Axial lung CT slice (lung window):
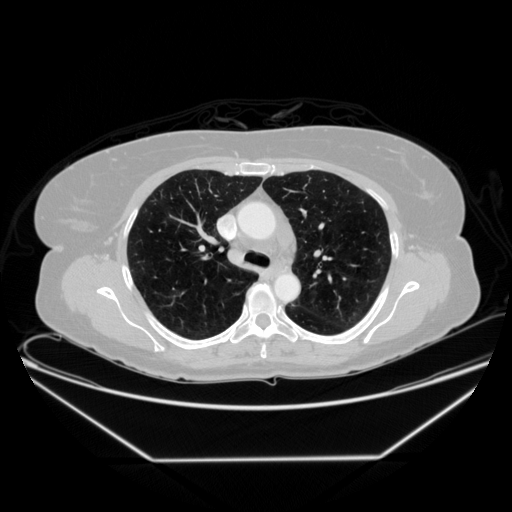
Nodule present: no